Field crop: maize
Growth stage: 2
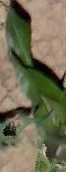
Species: maize